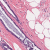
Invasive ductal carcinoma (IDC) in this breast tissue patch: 0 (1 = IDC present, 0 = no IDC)